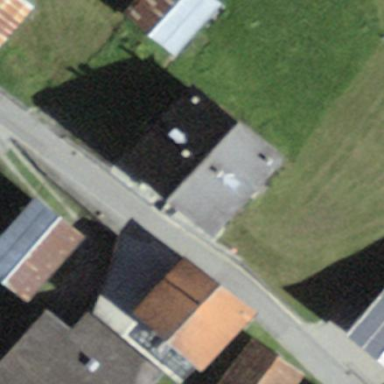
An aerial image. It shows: Simple and straightforward house.